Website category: jobs
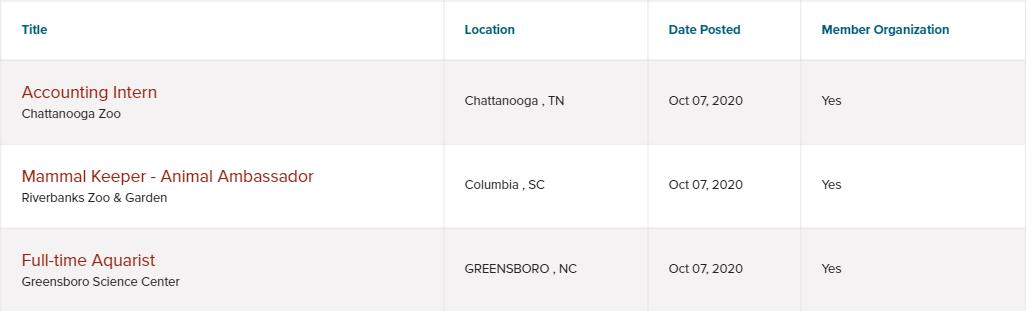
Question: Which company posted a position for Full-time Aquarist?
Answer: Greensboro Science Center

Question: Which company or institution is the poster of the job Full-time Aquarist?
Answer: Greensboro Science Center

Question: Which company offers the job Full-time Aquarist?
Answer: Greensboro Science Center

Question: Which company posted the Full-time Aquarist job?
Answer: Greensboro Science Center

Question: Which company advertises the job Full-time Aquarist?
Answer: Greensboro Science Center

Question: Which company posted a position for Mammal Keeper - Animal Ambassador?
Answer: Riverbanks Zoo & Garden

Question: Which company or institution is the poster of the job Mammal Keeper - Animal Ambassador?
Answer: Riverbanks Zoo & Garden

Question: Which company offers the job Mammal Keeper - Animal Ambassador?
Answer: Riverbanks Zoo & Garden

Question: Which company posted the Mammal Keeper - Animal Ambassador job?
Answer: Riverbanks Zoo & Garden

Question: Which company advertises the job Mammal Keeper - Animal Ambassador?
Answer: Riverbanks Zoo & Garden

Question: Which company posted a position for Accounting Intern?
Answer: Chattanooga Zoo

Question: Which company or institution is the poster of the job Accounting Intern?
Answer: Chattanooga Zoo

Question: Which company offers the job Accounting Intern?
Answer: Chattanooga Zoo

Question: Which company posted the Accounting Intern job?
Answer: Chattanooga Zoo

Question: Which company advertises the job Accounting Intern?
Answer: Chattanooga Zoo

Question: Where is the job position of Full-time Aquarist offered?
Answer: GREENSBORO , NC

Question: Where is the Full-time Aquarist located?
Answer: GREENSBORO , NC

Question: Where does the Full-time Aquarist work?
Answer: GREENSBORO , NC

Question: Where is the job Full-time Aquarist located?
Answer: GREENSBORO , NC

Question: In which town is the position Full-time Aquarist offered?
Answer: GREENSBORO , NC

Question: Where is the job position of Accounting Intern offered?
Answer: Chattanooga , TN

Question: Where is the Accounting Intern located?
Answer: Chattanooga , TN

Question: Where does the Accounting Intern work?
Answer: Chattanooga , TN

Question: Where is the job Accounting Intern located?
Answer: Chattanooga , TN

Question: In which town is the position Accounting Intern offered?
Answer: Chattanooga , TN

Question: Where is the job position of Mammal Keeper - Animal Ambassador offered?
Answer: Columbia , SC

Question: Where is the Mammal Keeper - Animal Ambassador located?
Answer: Columbia , SC

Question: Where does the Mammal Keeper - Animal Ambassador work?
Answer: Columbia , SC

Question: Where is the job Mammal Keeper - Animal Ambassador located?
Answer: Columbia , SC

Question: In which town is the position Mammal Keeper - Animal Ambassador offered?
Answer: Columbia , SC

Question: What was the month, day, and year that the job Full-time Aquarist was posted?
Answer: Oct 07, 2020

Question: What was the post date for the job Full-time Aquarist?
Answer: Oct 07, 2020

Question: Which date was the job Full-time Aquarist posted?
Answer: Oct 07, 2020

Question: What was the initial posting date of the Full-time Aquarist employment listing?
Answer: Oct 07, 2020

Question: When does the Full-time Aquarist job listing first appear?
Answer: Oct 07, 2020

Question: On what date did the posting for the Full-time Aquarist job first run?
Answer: Oct 07, 2020

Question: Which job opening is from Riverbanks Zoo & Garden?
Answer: Mammal Keeper - Animal Ambassador

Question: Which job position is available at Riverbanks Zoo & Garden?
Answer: Mammal Keeper - Animal Ambassador

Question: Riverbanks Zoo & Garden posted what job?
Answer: Mammal Keeper - Animal Ambassador

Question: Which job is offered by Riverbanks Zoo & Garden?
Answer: Mammal Keeper - Animal Ambassador

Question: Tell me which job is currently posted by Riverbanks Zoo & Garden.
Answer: Mammal Keeper - Animal Ambassador

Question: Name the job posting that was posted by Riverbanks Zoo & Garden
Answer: Mammal Keeper - Animal Ambassador

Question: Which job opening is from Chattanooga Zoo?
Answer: Accounting Intern

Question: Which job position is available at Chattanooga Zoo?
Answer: Accounting Intern

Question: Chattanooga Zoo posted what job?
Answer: Accounting Intern

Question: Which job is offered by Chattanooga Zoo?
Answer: Accounting Intern

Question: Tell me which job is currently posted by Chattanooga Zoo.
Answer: Accounting Intern

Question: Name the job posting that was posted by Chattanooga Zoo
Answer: Accounting Intern

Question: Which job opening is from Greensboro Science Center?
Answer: Full-time Aquarist

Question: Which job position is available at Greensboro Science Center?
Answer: Full-time Aquarist

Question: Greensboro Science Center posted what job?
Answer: Full-time Aquarist

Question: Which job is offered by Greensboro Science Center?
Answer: Full-time Aquarist

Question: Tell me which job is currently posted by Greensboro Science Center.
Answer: Full-time Aquarist

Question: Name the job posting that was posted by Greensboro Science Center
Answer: Full-time Aquarist

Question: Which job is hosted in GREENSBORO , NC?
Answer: Full-time Aquarist

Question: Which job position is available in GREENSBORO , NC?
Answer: Full-time Aquarist

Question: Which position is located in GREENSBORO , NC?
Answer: Full-time Aquarist

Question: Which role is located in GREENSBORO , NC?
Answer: Full-time Aquarist

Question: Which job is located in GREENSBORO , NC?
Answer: Full-time Aquarist

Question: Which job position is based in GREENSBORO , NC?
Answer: Full-time Aquarist

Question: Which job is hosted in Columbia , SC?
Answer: Mammal Keeper - Animal Ambassador

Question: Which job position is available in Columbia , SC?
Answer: Mammal Keeper - Animal Ambassador

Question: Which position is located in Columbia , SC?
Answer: Mammal Keeper - Animal Ambassador

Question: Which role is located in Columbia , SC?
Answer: Mammal Keeper - Animal Ambassador